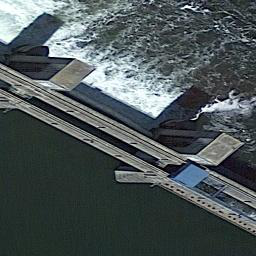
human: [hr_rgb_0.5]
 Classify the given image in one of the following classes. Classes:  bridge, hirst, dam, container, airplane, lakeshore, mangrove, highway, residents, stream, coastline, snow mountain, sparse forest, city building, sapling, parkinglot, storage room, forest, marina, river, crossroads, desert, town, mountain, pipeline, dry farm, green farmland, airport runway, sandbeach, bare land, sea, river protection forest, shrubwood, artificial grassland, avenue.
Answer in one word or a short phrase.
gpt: dam